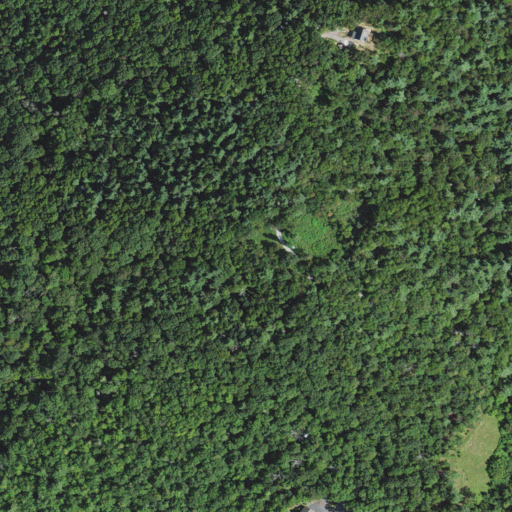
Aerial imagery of mountain in North Carolina named Ball Ground Mountain containing deciduous forest, mixed forest, and open development